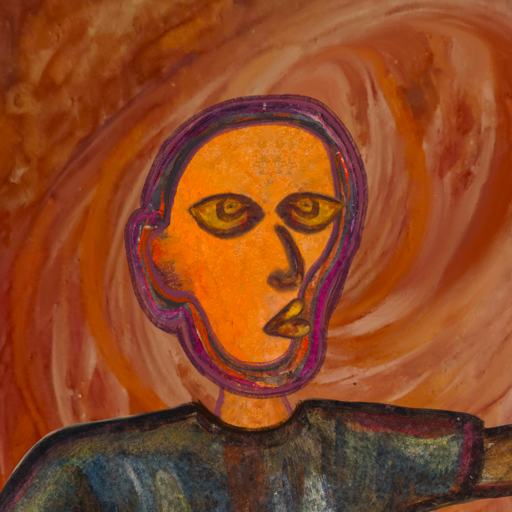
Background: Pious_Lady, Head And Neck Side: Hypocrite_w_Hair, Face Side: Comrade, Bust: Mosgoul, Hair Side: Blank, Head Accessory: Blank, Second Necklace: Blank, Necklace: Blank, Baby: Blank